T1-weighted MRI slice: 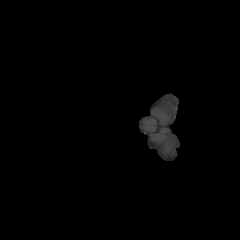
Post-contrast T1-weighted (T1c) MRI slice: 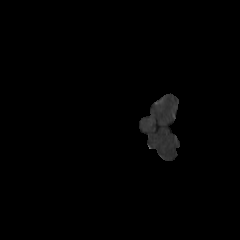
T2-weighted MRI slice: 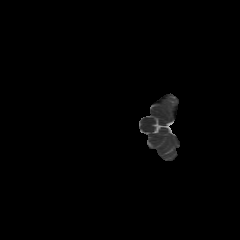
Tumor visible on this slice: no